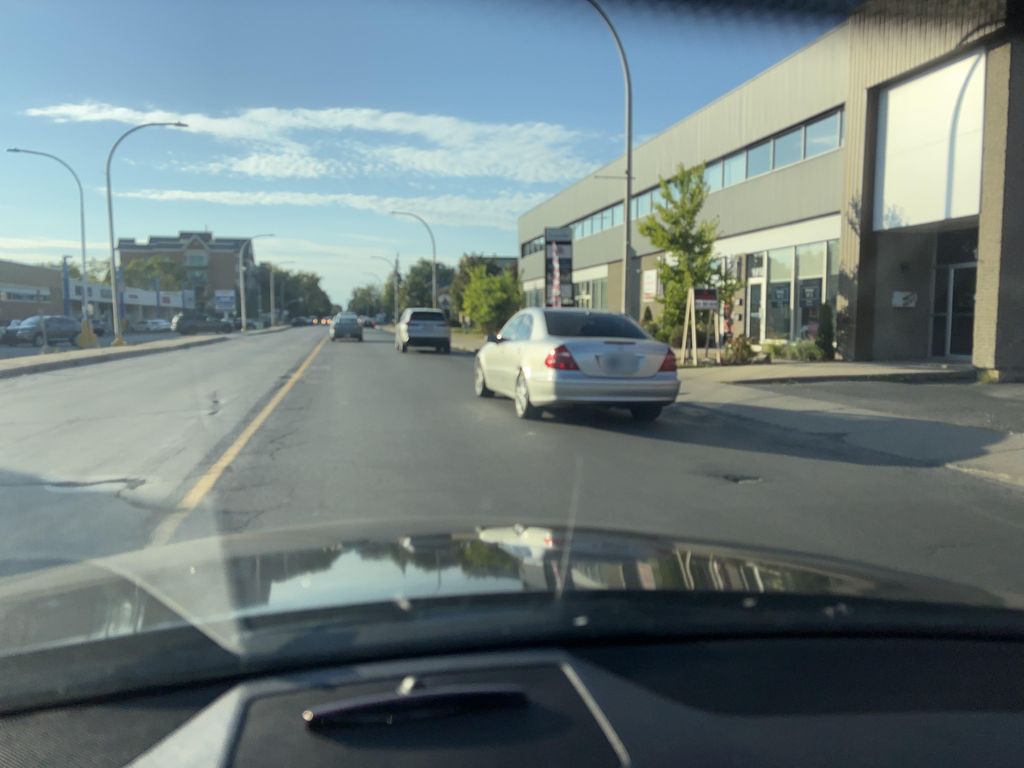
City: montreal